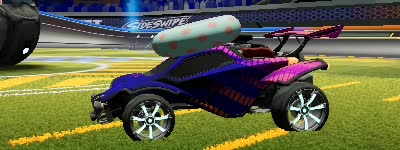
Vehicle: octane